Current action and preconditions to check: trajectory_clear

Your task: For each precondition in the list above, predict whether it will hold at this action.

Consider the current scene as observed from the mobile robot's camera, and analyze the predicted future states of all dynamic agents (e.g., people, animals, vehicles, or any moving entities) within the NEXT SECOND.

IMPORTANT: Only answer "very likely" if you are absolutely certain—based on strong, clear evidence—that a dynamic agent will violate the precondition in the predicted future state. Do NOT answer "very likely" for unlikely, ambiguous, or low-probability risks.

Ask yourself for each precondition: Is there a high probability, with clear and convincing evidence, that the predicted future states of any dynamic agent will interfere with the predicted future state of the currently executing action within the NEXT SECOND, causing that precondition to fail?

Assess the risk level based on these predictions. Use "likely" or "very likely" if motions create a clear risk of interference.

Use "neutral" or "improbable" if agents are nearby but their predicted paths are clearly diverging or non-conflicting.

Failure Risk Categories: "very improbable", "improbable", "neutral", "likely", "very likely"

Answer Format: Output ONLY the probability_of_failure value from these categories: "very improbable", "improbable", "neutral", "likely", "very likely"

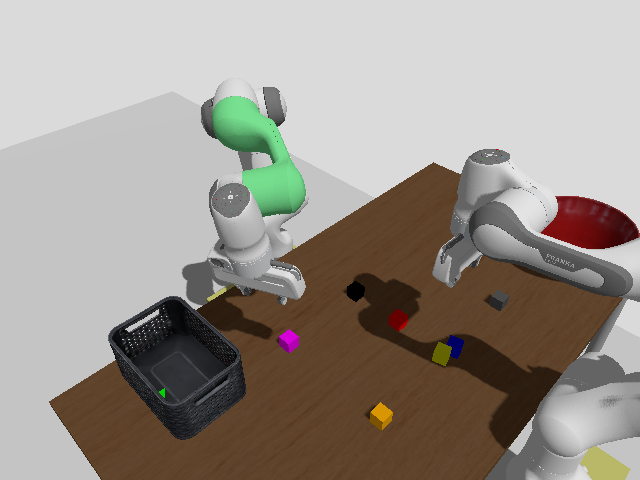

Answer: very improbable